Question: I'm working on a site which was coded with Silverstripe, I've got a problem with importing images from the existing folders and wonder if someone can help me on this.

Here is what I'm experiencing with SS admin (please see the image attached). 1) I click on File & Images tab, then select a folder eg called Uploads 2) I choose 'Add files to Uploads' button, it will ask me to upload from my computer or import from an existing folder. 3) When I try to import an image from an existing folder, the message - "SecurityID doesn't match, possible CSRF attack." comes up, and I can't go any further.
I've never experienced this before, and wonder if someone can point me to the right direction to solve the problem? I can copy some code here if you let me know which part, and I'm using SilverStripe 2.4.1
Thank you very much for your help.
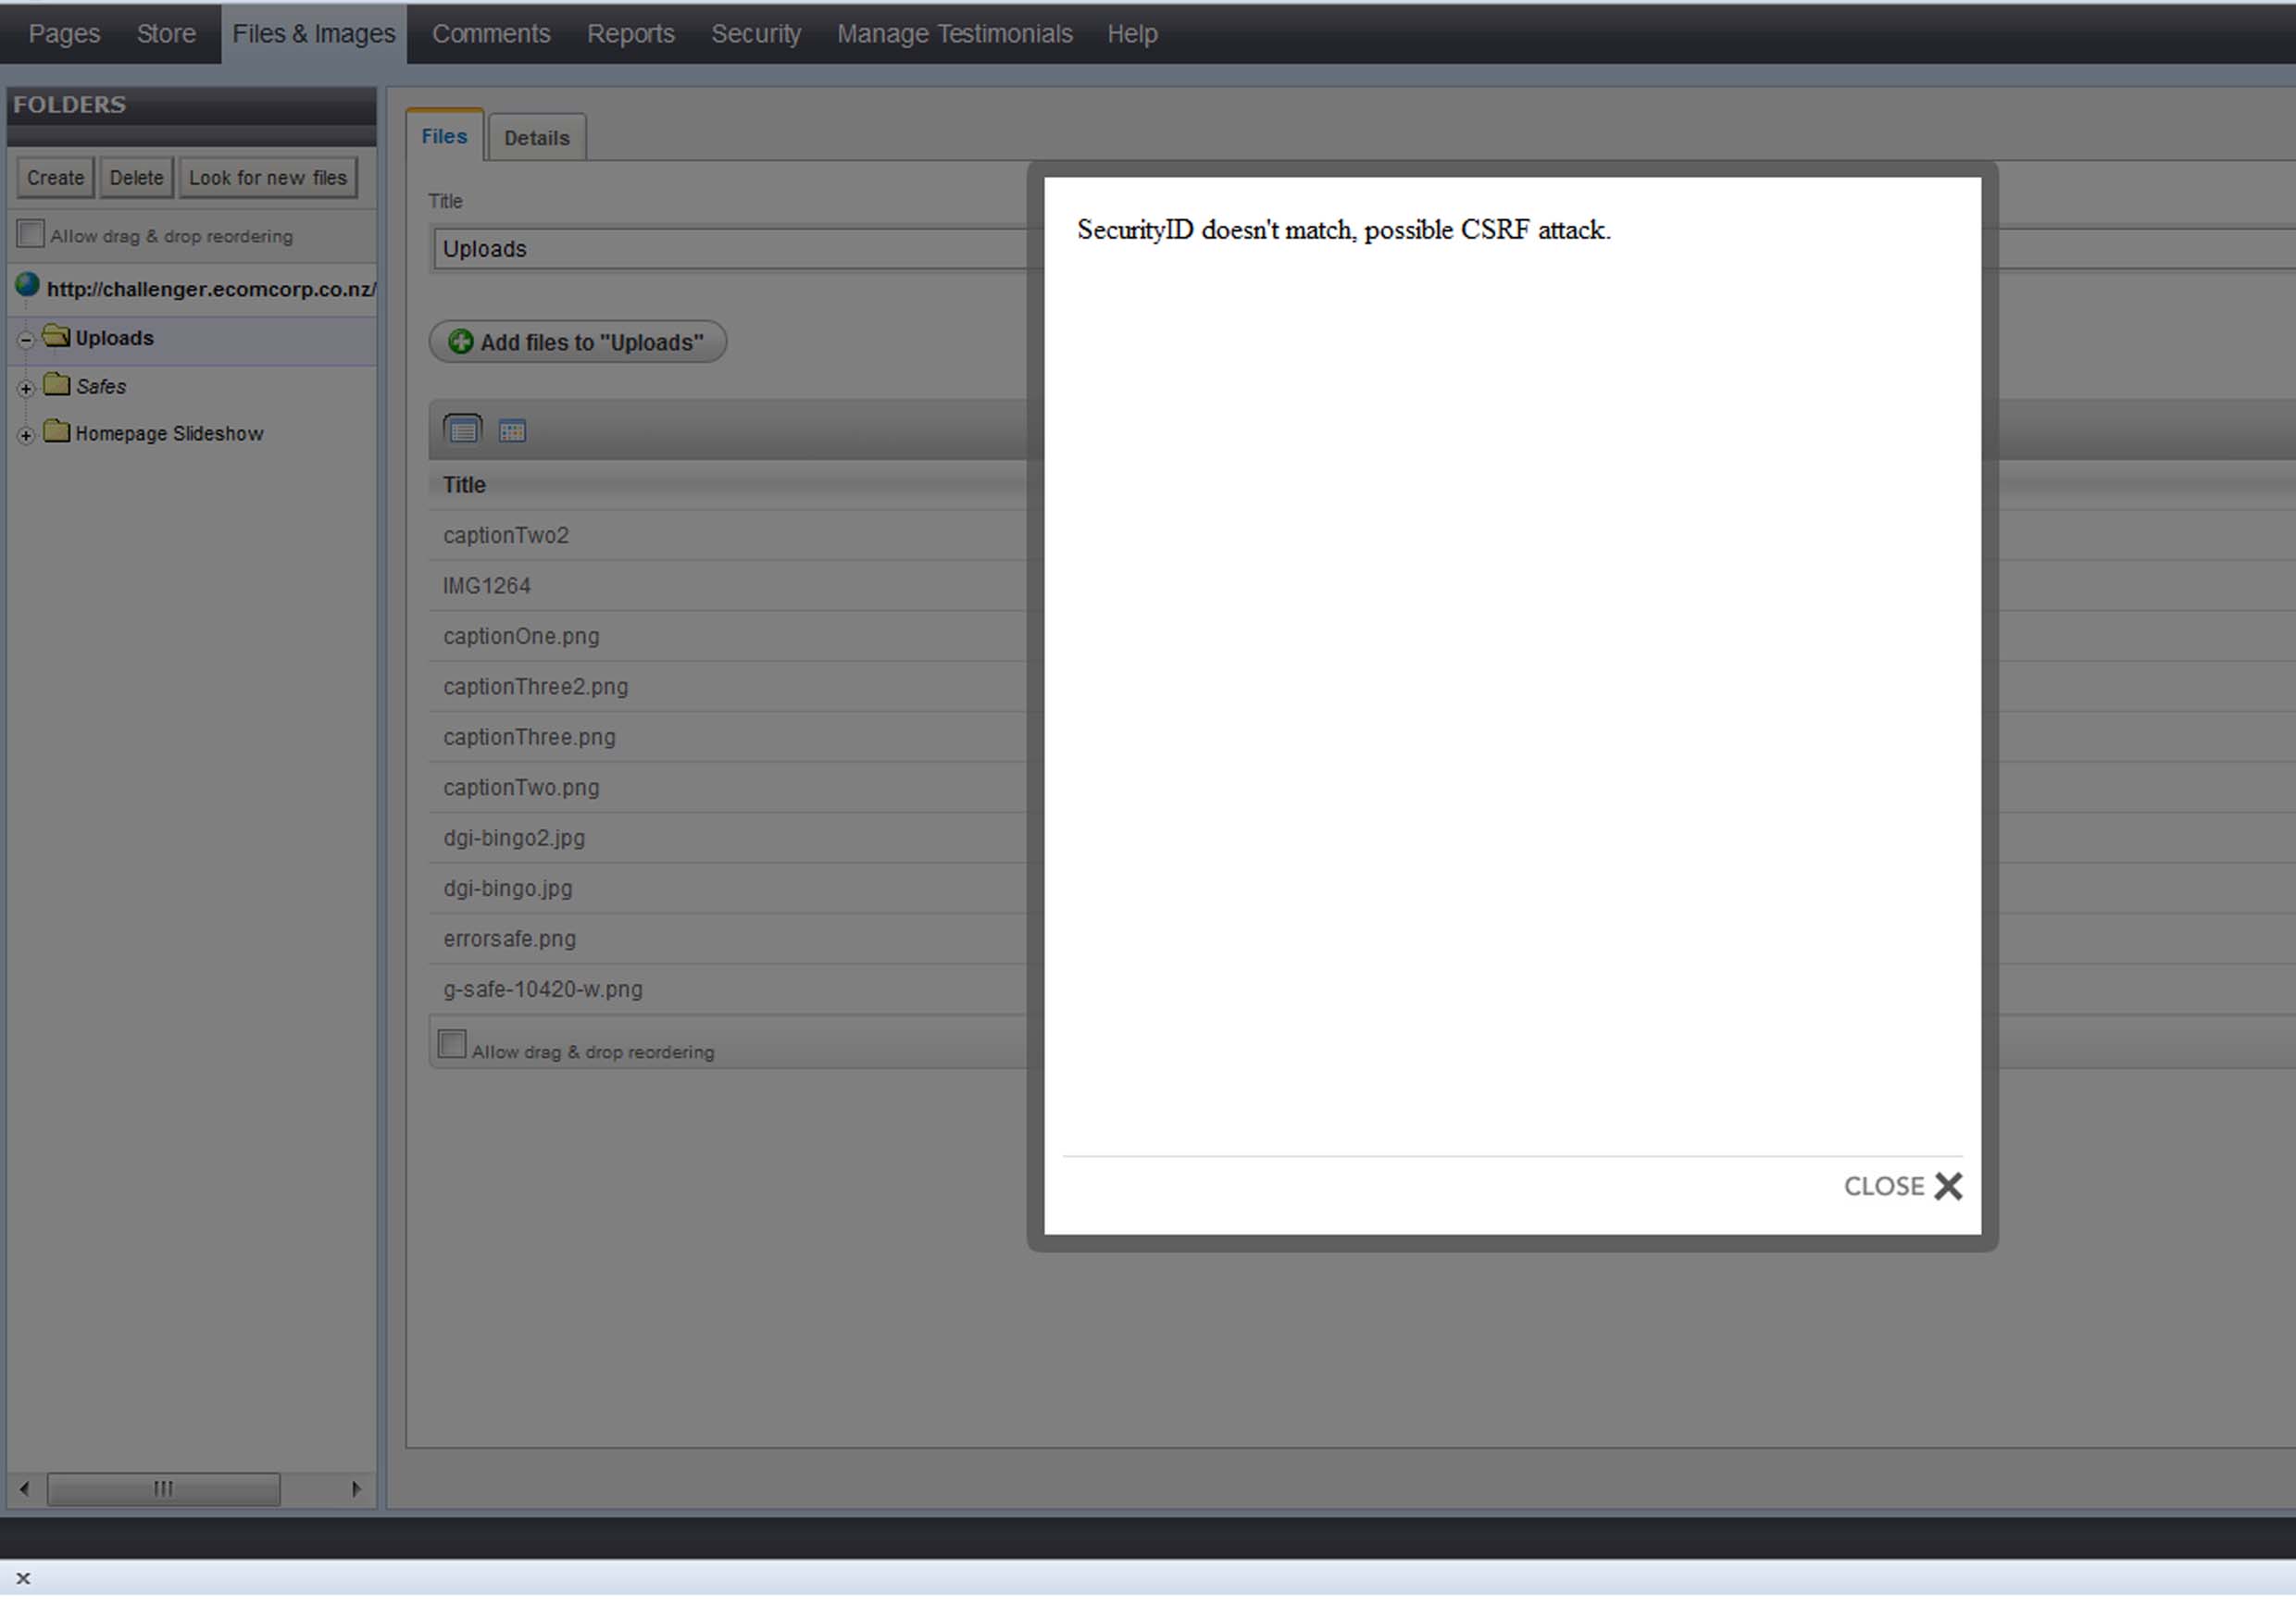
Answer: i've once come across this error when importing existing files in FileDataObjectManager
my fix was to add the SecurityID field the FieldSet that's returned by the getImportFields method (around line 452 in FileDataObjectManager.php):
'''
new HiddenField('SecurityID','',Session::get('SecurityID'))
'''